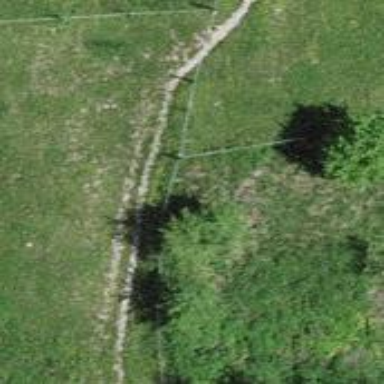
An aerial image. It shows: Fence.